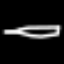
Label: pencil